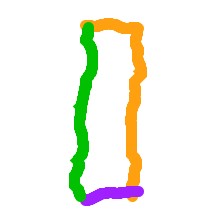
Shape: rectangle